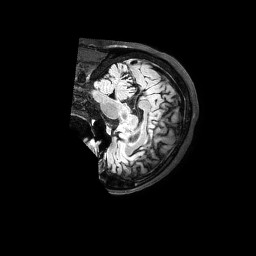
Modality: FLAIR
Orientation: sagittal
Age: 65
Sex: male
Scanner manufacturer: philips
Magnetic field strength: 3 T
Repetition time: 4.8 s
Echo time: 0.2794 s